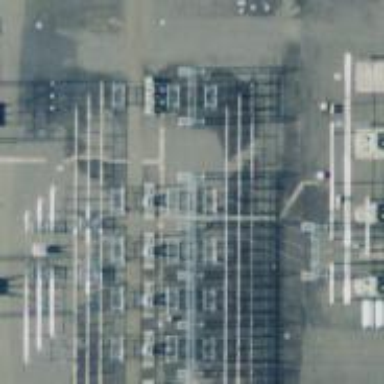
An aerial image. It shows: Outdoor power switch.